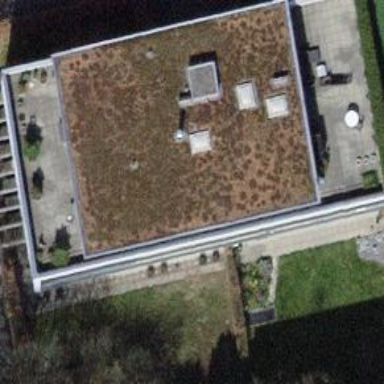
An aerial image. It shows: House with flat roof.